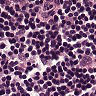
Metastatic tissue present: no